Interaction volume radius: 5 \u00c5
Interaction volume height: 20 \u00c5
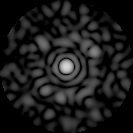
Disorder parameter: 0.8705